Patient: sex M, age 60
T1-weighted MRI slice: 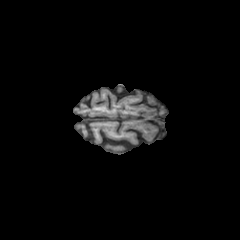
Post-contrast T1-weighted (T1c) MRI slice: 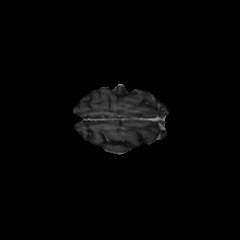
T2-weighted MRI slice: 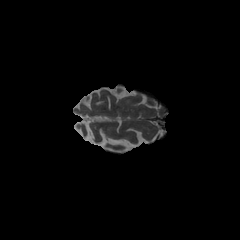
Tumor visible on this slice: no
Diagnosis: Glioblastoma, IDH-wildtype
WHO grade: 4